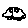
Label: car